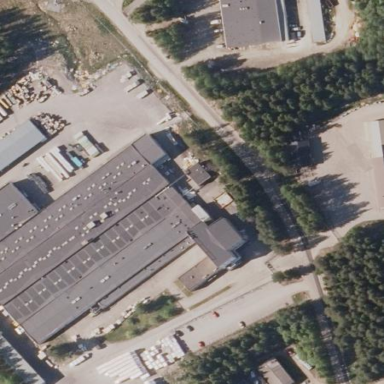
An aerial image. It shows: Industrial building with works.